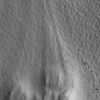
Label: not_dusty